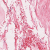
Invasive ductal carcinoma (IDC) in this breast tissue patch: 0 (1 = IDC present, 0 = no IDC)